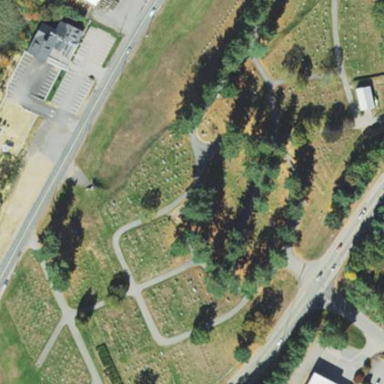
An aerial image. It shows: Cemetery.